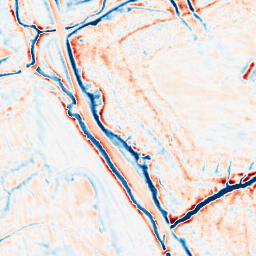
Category: edge_preserving
Decomposition family: bilateral
Decomposition parameters: d: 15
sigma_color: 75
sigma_space: 50
Upsampling method: sinc_blackman
Upsampling parameters: scale: 2
kernel_size: 4
Upsampling scale: 2